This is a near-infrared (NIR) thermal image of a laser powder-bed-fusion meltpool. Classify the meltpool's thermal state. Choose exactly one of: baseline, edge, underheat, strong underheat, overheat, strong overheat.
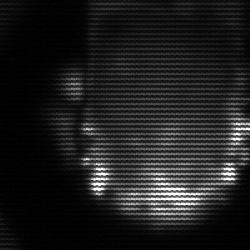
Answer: baseline